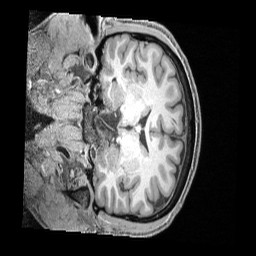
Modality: T1w
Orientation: coronal
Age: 42
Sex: male
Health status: ill
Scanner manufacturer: siemens
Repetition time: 2.4 s
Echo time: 0.00231 s